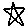
Label: star